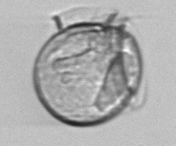
Label: Dinophysis_acuminata